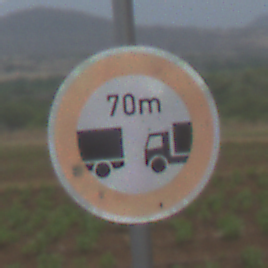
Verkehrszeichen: VerbotUnterschreitenMindestabstand
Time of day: Midday
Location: Outdoor (Nature)
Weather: PartlyCloudy
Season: NotSpecified
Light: Natural